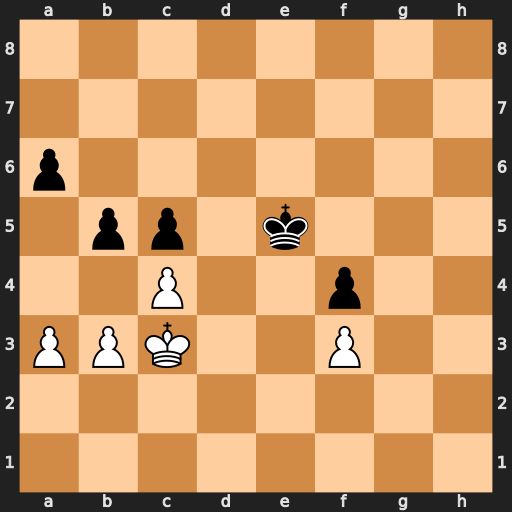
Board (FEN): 8/8/p7/1pp1k3/2P2p2/PPK2P2/8/8
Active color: w
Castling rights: -
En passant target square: -
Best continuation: cxb5 axb5 a4 bxa4 bxa4